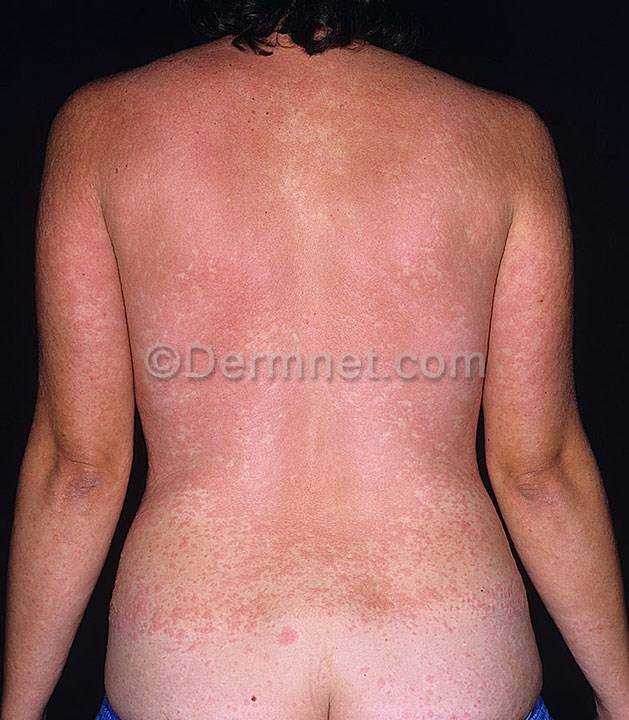
Disease: Urticaria Hives